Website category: movie
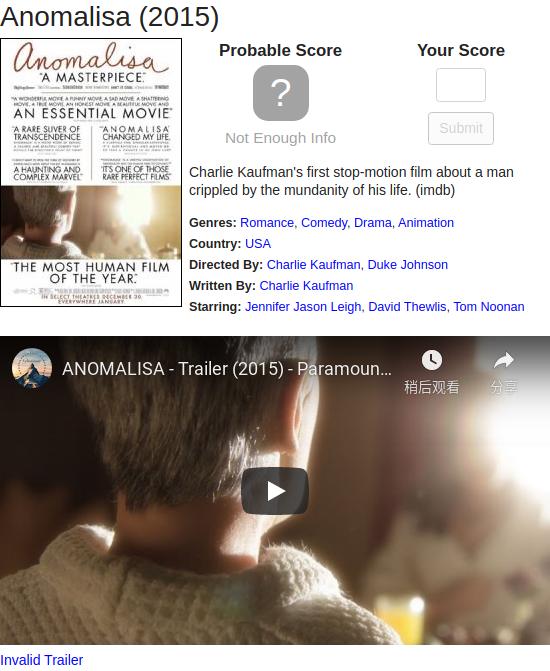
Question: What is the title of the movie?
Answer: Anomalisa

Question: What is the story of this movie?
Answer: Charlie Kaufman's first stop-motion film about a man crippled by the mundanity of his life. (imdb)

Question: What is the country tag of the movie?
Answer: USA

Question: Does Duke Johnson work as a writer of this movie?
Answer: no

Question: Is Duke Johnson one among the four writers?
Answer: no

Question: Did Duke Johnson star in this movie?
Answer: no

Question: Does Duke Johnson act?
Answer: no

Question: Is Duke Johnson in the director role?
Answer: yes

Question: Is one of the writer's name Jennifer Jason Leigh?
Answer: no

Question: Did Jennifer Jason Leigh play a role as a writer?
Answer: no

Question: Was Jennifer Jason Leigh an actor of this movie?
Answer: yes

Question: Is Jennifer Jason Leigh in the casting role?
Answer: yes

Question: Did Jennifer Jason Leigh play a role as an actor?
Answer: yes

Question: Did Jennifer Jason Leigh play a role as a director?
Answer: no

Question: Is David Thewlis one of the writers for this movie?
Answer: no

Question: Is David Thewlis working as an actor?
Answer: yes

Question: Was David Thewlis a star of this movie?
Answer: yes

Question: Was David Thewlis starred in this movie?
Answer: yes

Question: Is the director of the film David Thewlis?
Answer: no

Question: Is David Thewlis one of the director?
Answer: no

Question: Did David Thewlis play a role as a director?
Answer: no

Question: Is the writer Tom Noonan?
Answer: no

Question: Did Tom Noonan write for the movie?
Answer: no

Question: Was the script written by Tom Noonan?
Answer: no

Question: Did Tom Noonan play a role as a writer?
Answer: no

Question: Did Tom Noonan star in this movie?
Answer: yes

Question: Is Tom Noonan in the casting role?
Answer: yes

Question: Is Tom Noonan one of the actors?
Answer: yes

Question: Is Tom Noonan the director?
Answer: no